Question: I want to write inline c# code in aspx page. From googling I get that I have to add 'Page Language = "C#"'. But in master page the Language is already defined. Is there any other way to do that?
I want to add '<% DateTime.Now.Year.ToString(); %>' at the footer.
One way to do that is to use 'Literal' and update it on page load. I'm looking for any other way.

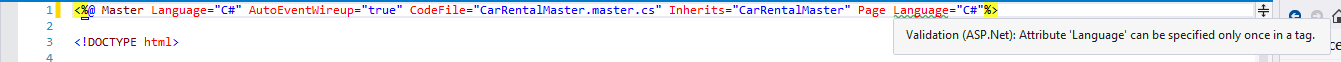
Answer: You have to use the '=' sign at the start.
'''
<%= DateTime.Now.ToShortDateString() %>
'''
Which is the same as writing
'''
Response.Write(DateTime.Now.ToShortDateString());
'''
in the code behind.
Yes this works on webforms.